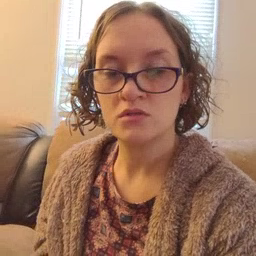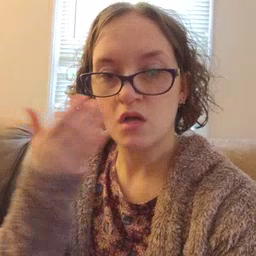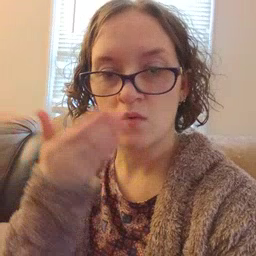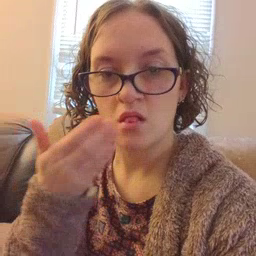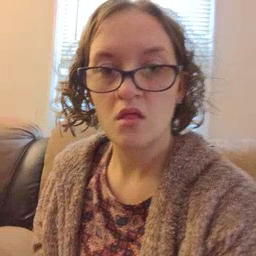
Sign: cereal